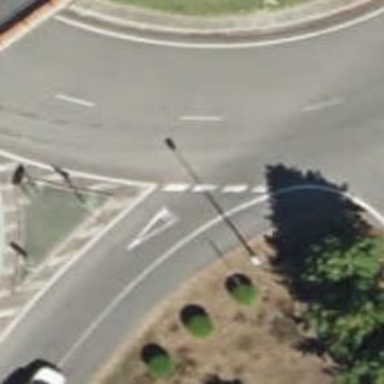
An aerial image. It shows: Road with "give way" sign.